Question: I am trying to display box plot for some x variable ,like here for duration 4 and 5 I have to display boxplot and overlay with scatterplot. Also I have to rename the x axis. I am using the below code.
The problem is the x axis is getting misaligned like .11,12 is getting before 3,4.
'''
ggplot(data=data_1,aes(x=DUR,y=val))+
geom_boxplot(data=subset(data_1[,c("val","ID","DUR")],data_1$DUR %in% c(4,5)), aes(DUR,val))+
geom_jitter(data=subset(data_1, !is.na(DUR)),aes(x=DUR,y=val),position=position_jitter(width=.1, height=0),alpha=0.5,size=4,color='grey')+
labs(y = "val", x = "Duration",title='val data%')+
stat_compare_means(comparisons = comparison_1, label.y = c(56,57,59))+
stat_compare_means(size=5,label.y = 50,method ="anova")+theme(
axis.text.x = element_text(size=16,angle=0,vjust = 0.5),
panel.grid.major.x = element_blank(),
panel.grid.minor.x = element_blank())+
theme(axis.ticks=element_line(colour = "black"),
panel.border = element_rect(colour = "black", fill=NA, size=0.5),panel.background = element_blank())+
theme(legend.position = "none")+
scale_x_discrete(name = 'DUR',breaks = c('3','4', '5', '6', '7', '9','11','12'),
labels = c('Exp-3
Dur 6','Exp-4
Dur 7', 'Exp-5
Process 8', 'Exp-6
Dur 9', 'Exp-7
Dur 10', '9','11','12'))+
theme(axis.text.x = element_text(face = c('bold', 'bold', 'bold', 'bold', 'bold','plain', 'plain','plain'),size = c('11','11','11','11','11','9','9','9')))
'''

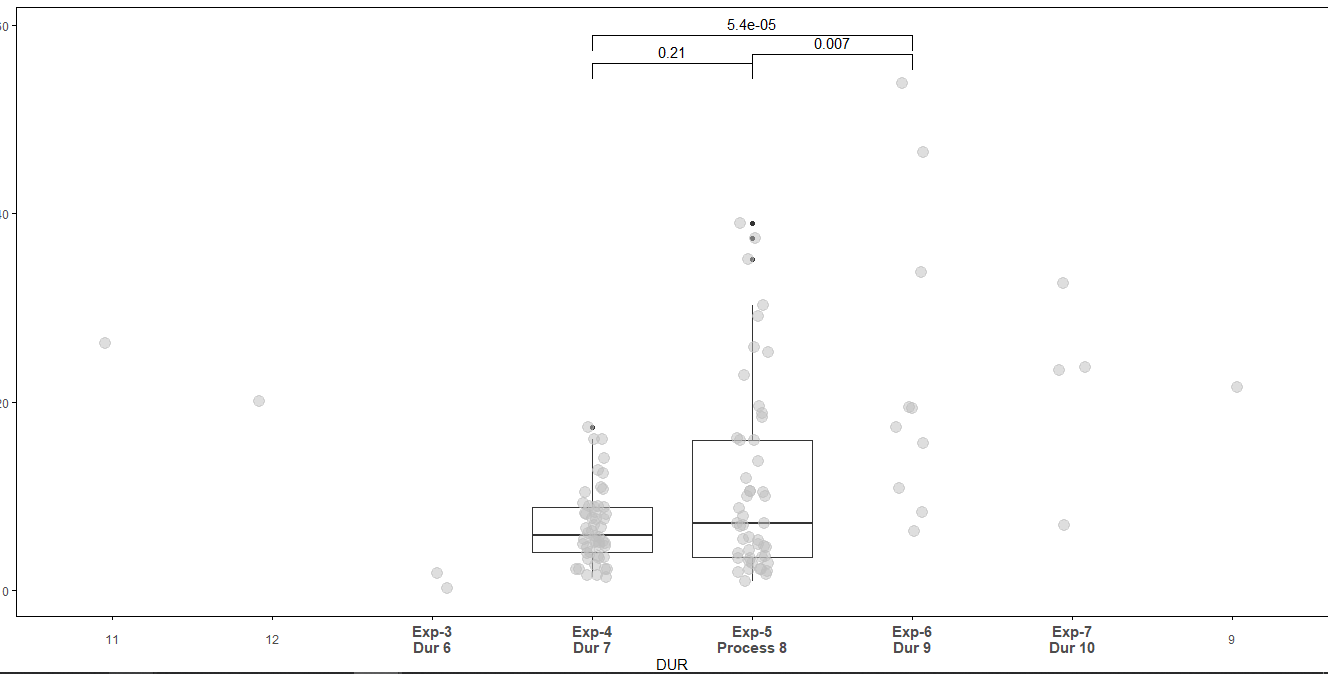
Answer: Please replace 'breaks' with 'limits' in 'scale_x_discrete'. That should do it. As an example, I have run it on 'mtcars' below. With 'breaks', you will get 11 before 4 on 'x-axis', as in your case.
'''
data1 <- mtcars %>% select(mpg, cyl, carb) %>% rename(val=mpg, ID=cyl, DUR=carb)
data1$DURN <- data1$DUR + 3
data_1 <- data1
data_1$DUR <- as.character(data1$DURN)
p <- ggplot(data=data_1,aes(x=DUR, y=val))+
geom_boxplot(data=subset(data_1[,c("val","ID","DUR")],data_1$DUR %in% c(4,5)), aes(DUR,val))+
geom_jitter(data=subset(data_1, !is.na(DUR)),aes(x=DUR,y=val),position=position_jitter(width=.1, height=0),alpha=0.5,size=4,color='grey')+
labs(y = "mpg", x = "carb plus three",title='mpg data%') +
# stat_compare_means(comparisons = comparison_1, label.y = c(56,57,59))+
# stat_compare_means(size=5,label.y = 20,method ="anova") +
theme(
axis.text.x = element_text(size=12,angle=0,vjust = 0.5),
panel.grid.major.x = element_blank(),
panel.grid.minor.x = element_blank(),
axis.ticks=element_line(colour = "black"),
panel.border = element_rect(colour = "black", fill=NA, size=0.5),
panel.background = element_blank()) +
theme(legend.position = "none") +
scale_x_discrete(name = 'DURATION', limits = c('4', '5', '6', '7', '9','11'),
labels = c('Exp-4
Dur 7', 'Exp-5
Process 8', 'Exp-6
Dur 9', 'Exp-7
Dur 10', '9','11')
) +
theme(axis.text.x = element_text(face = c( 'bold', 'bold', 'bold', 'bold','plain', 'plain'),size = c('11','11','11','11','9','9')))
'''
Adding some custom annotations at the bottom in red color.
'''
### create a dataframe to pass in textGrob
xc <- c('4', '5', '6', '7', '9', '11')
x_axis <- c(1:6)
y_axis <- rep(10,6)
dfx <- data.frame(xc, x_axis, y_axis)
#Add annotations
for (i in 1:length(unique(dfx$xc))){
p <- p + annotation_custom(textGrob(label = paste0('n=',dfx$xc[i]),
# rot = 90, ## if you wish to rotate
gp = gpar(fontsize = 10, col="red")),
xmin = dfx$x_axis[i],
xmax = dfx$x_axis[i],
ymin = dfx$y_axis[i],
ymax = dfx$y_axis[i]
)
}
p
'''
<URL>